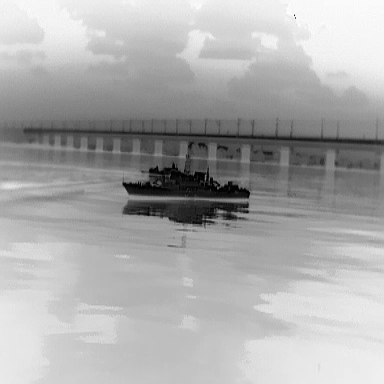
There is a warship in the infrared image.